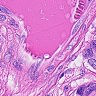
Metastatic tissue present: yes